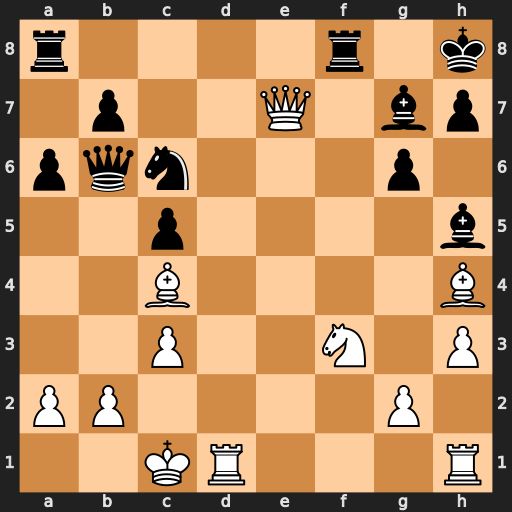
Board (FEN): r4r1k/1p2Q1bp/pqn3p1/2p4b/2B4B/2P2N1P/PP4P1/2KR3R
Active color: w
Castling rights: -
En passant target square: -
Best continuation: Qxg7+ Kxg7 Rd7+